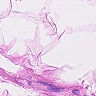
Metastatic tissue present: no